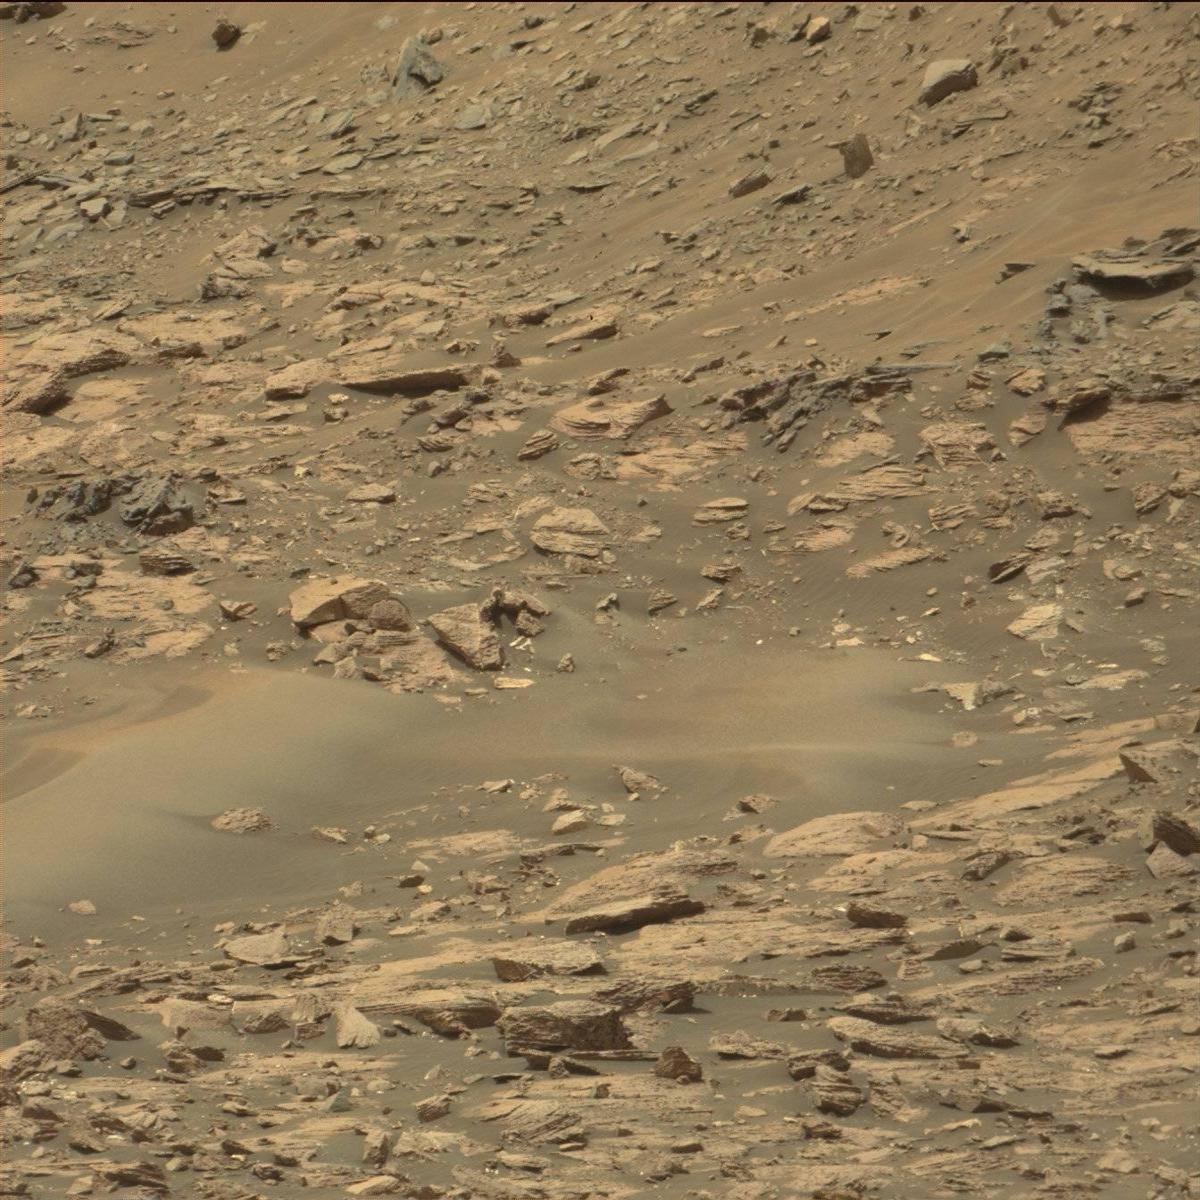
Terrain classes present: Bedrock, Sand / Soil